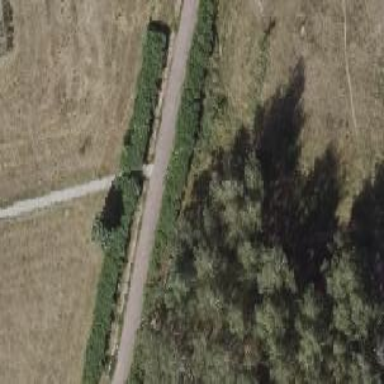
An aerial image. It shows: Footway with concrete surface.